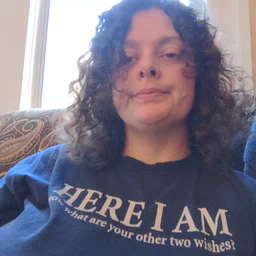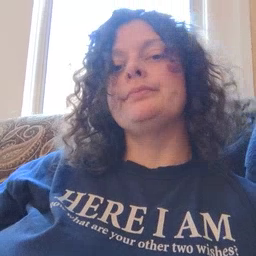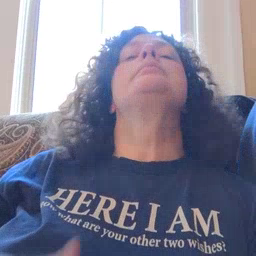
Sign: say